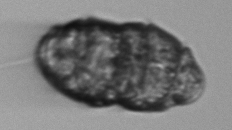
Label: Margalefidinium